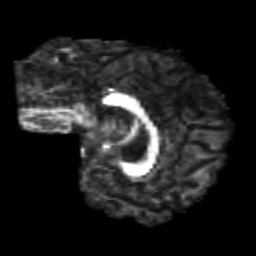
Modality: FA
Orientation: sagittal
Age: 21
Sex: male
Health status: healthy
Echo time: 0.074 s